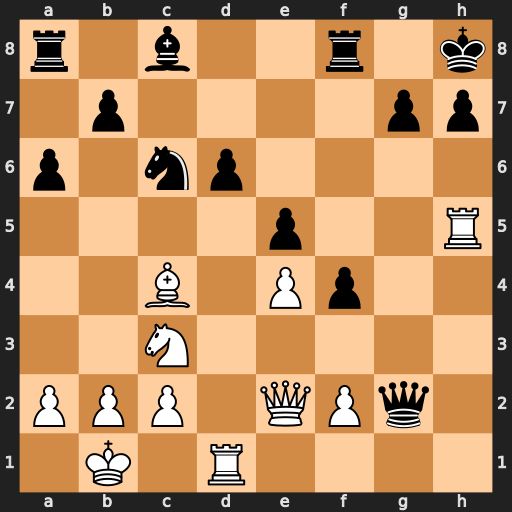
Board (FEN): r1b2r1k/1p4pp/p1np4/4p2R/2B1Pp2/2N5/PPP1QPq1/1K1R4
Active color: w
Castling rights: -
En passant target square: -
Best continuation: Rxh7+ Kxh7 Qh5#